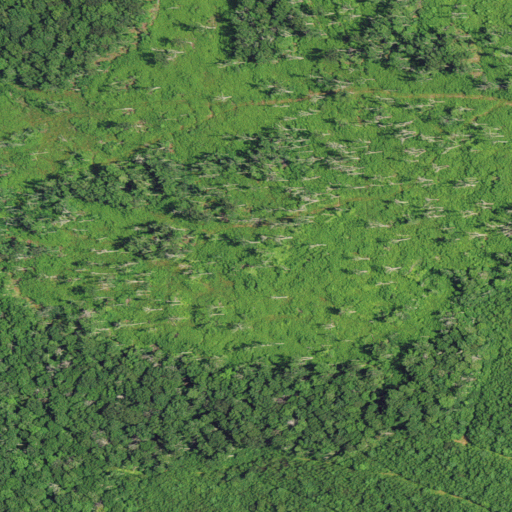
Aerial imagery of mountain in West Virginia named Big Bull Hill containing shrub, deciduous forest, grassland, and mixed forest